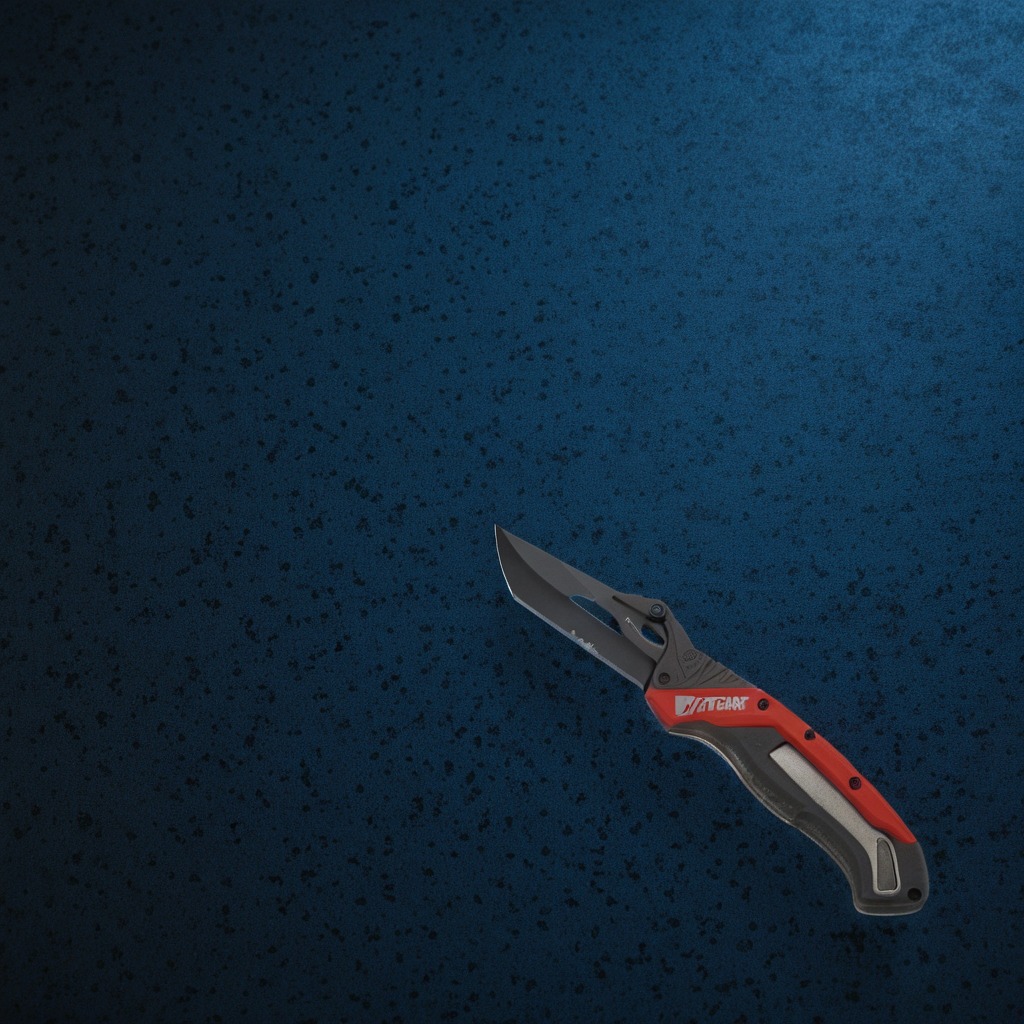
A utility knife is lying on the granite tabletop.